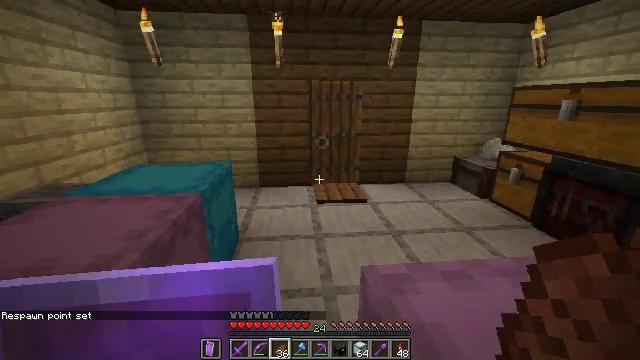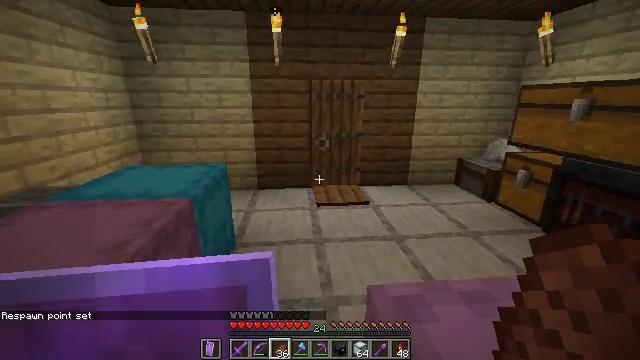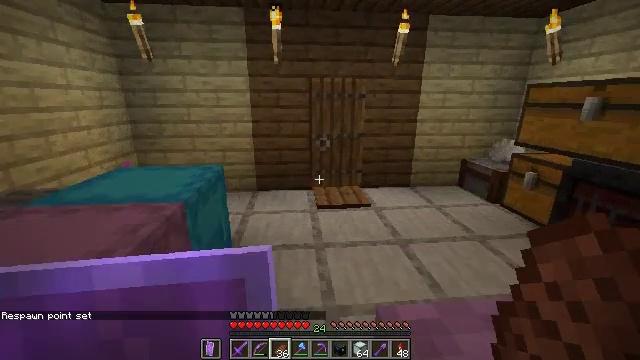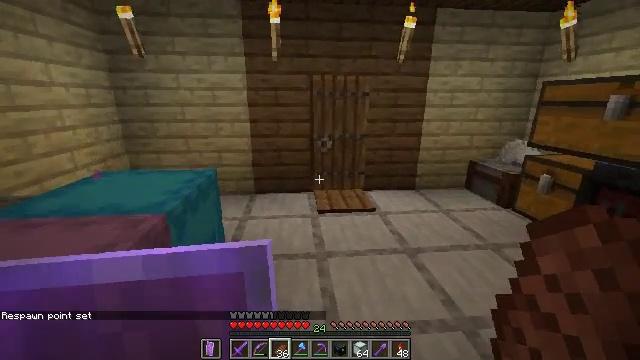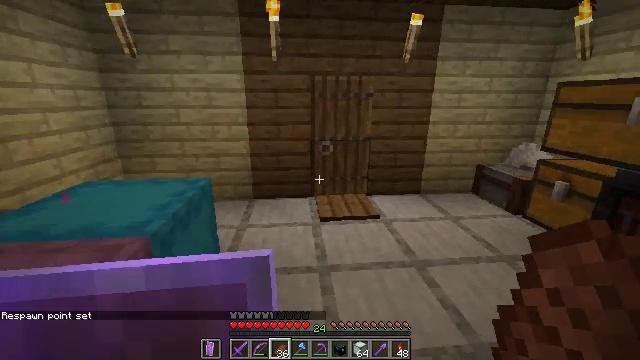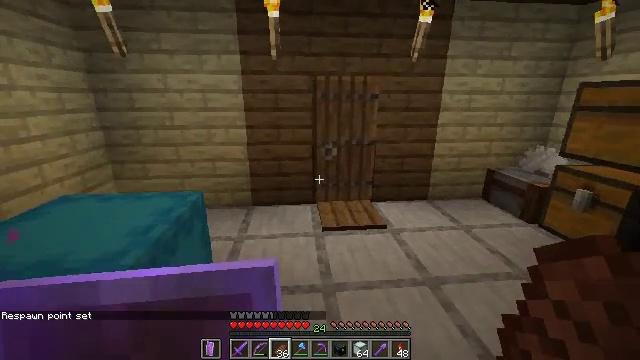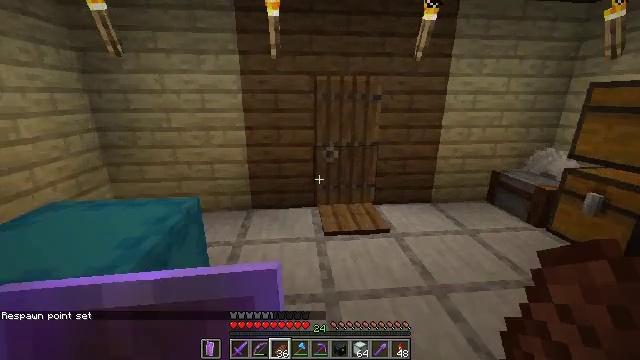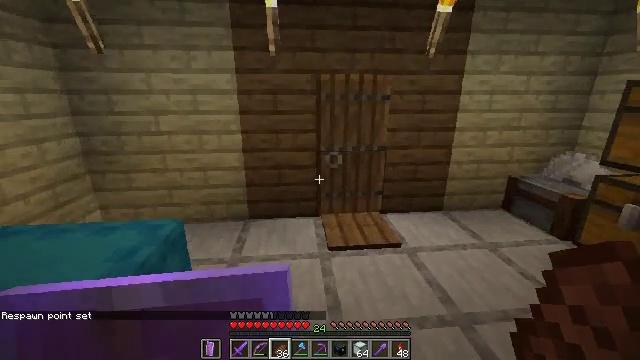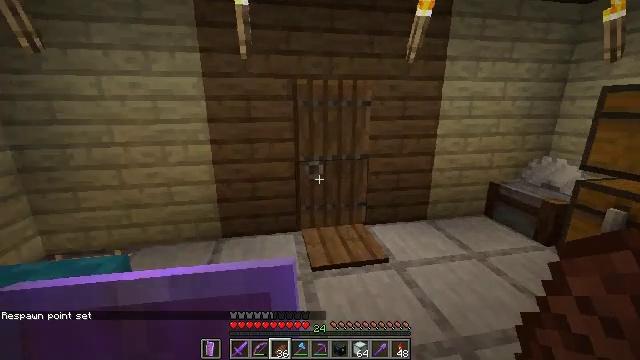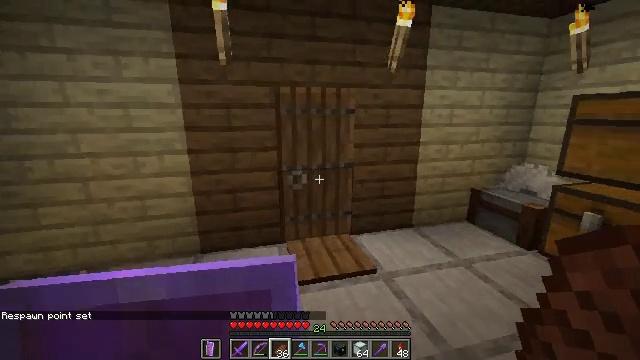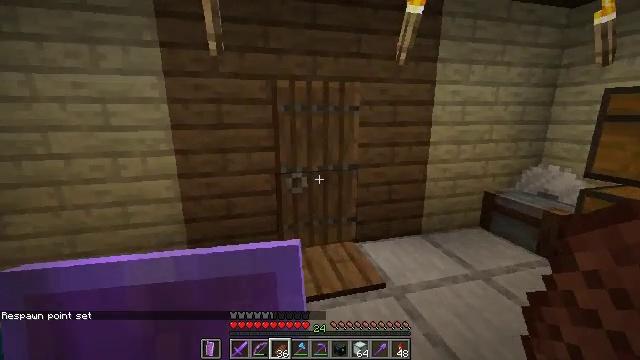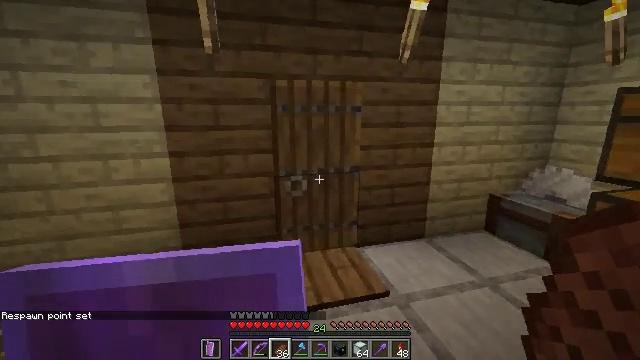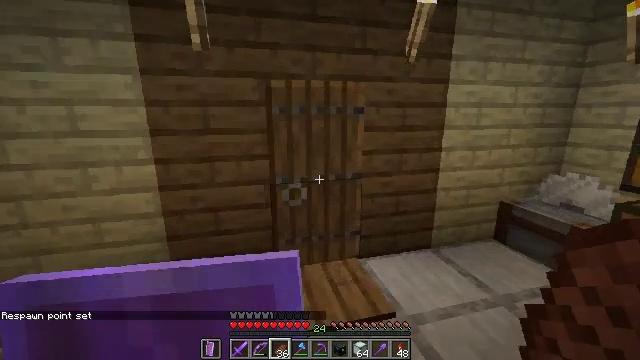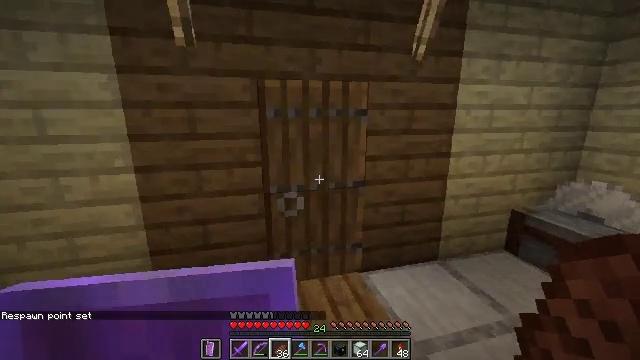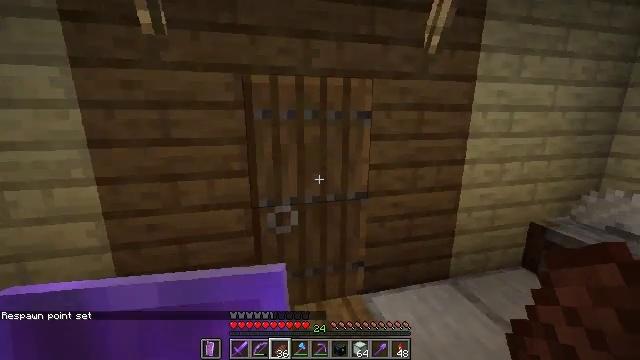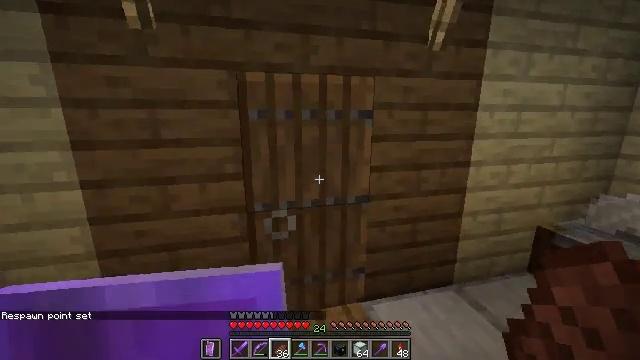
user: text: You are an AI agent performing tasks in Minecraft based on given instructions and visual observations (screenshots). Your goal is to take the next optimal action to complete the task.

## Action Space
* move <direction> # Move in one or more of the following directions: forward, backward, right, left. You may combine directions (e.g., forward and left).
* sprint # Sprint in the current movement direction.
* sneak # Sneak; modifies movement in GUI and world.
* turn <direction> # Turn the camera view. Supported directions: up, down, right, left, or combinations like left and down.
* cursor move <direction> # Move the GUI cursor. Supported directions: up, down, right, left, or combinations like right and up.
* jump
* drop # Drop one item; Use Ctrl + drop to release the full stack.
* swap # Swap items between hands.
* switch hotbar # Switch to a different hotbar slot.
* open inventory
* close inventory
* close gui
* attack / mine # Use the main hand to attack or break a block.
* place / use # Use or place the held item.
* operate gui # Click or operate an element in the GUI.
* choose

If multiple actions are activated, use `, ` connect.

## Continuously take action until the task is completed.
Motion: motion action
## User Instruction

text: Hunt animals.
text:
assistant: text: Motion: move forward
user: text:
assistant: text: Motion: move forward
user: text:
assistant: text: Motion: move forward
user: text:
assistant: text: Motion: move forward
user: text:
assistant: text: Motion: move forward
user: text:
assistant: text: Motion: move forward
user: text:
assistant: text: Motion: move forward
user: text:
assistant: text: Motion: move forward, turn right and up
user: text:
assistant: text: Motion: move forward, turn right and up
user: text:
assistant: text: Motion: move forward
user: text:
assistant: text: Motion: move forward
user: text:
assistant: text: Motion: move forward
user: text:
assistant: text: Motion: move forward
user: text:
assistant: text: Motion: move forward
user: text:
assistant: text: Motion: move forward
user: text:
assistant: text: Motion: move forward
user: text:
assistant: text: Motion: move forward
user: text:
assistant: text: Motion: move forward, use / place
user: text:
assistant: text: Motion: move forward, use / place
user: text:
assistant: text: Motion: move forward, use / place
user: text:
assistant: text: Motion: move forward, turn left and down
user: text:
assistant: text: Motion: move forward, turn left and down
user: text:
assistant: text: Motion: move forward, turn left
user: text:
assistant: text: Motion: move forward, turn left
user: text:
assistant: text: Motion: move forward
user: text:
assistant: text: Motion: move forward
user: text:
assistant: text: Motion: move forward
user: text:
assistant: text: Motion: move forward
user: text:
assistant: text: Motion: move forward
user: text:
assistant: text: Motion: move forward